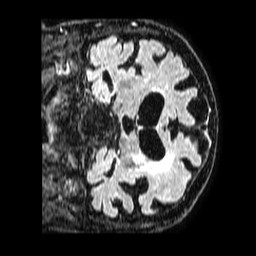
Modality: FLAIR
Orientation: coronal
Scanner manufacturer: philips
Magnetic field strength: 1.5 T
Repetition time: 4.8 s
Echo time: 0.3 s